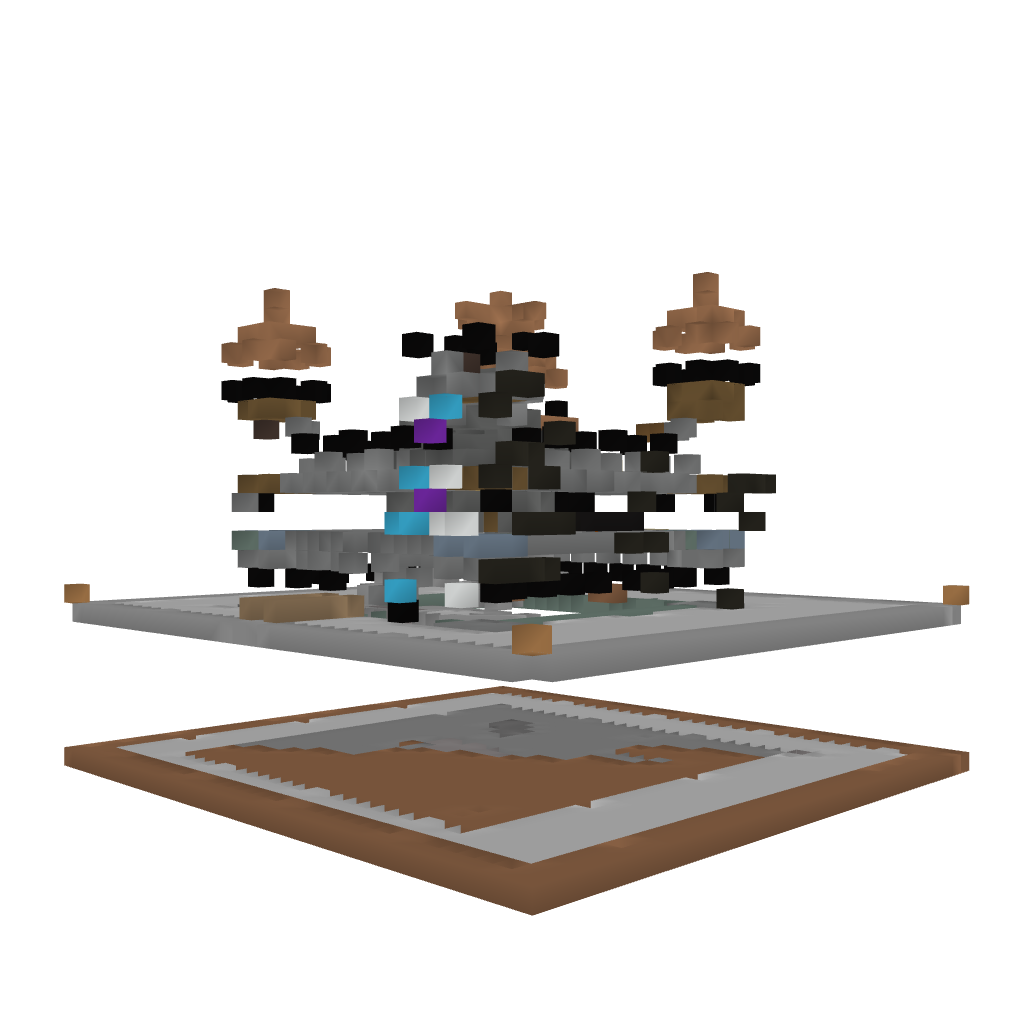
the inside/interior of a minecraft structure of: Tiny Castle